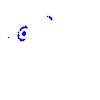
Particle: kaon